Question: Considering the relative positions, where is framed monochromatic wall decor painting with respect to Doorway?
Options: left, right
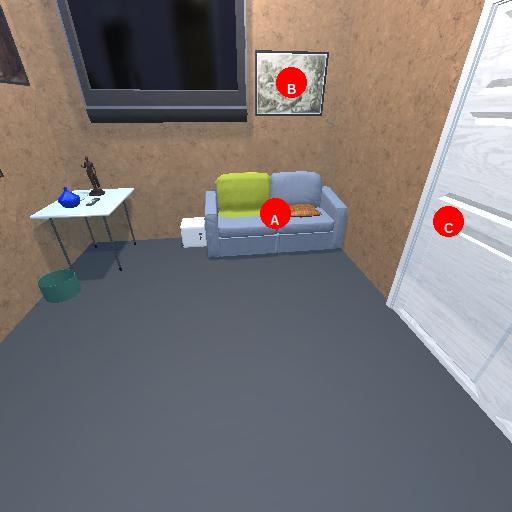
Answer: left